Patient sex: F
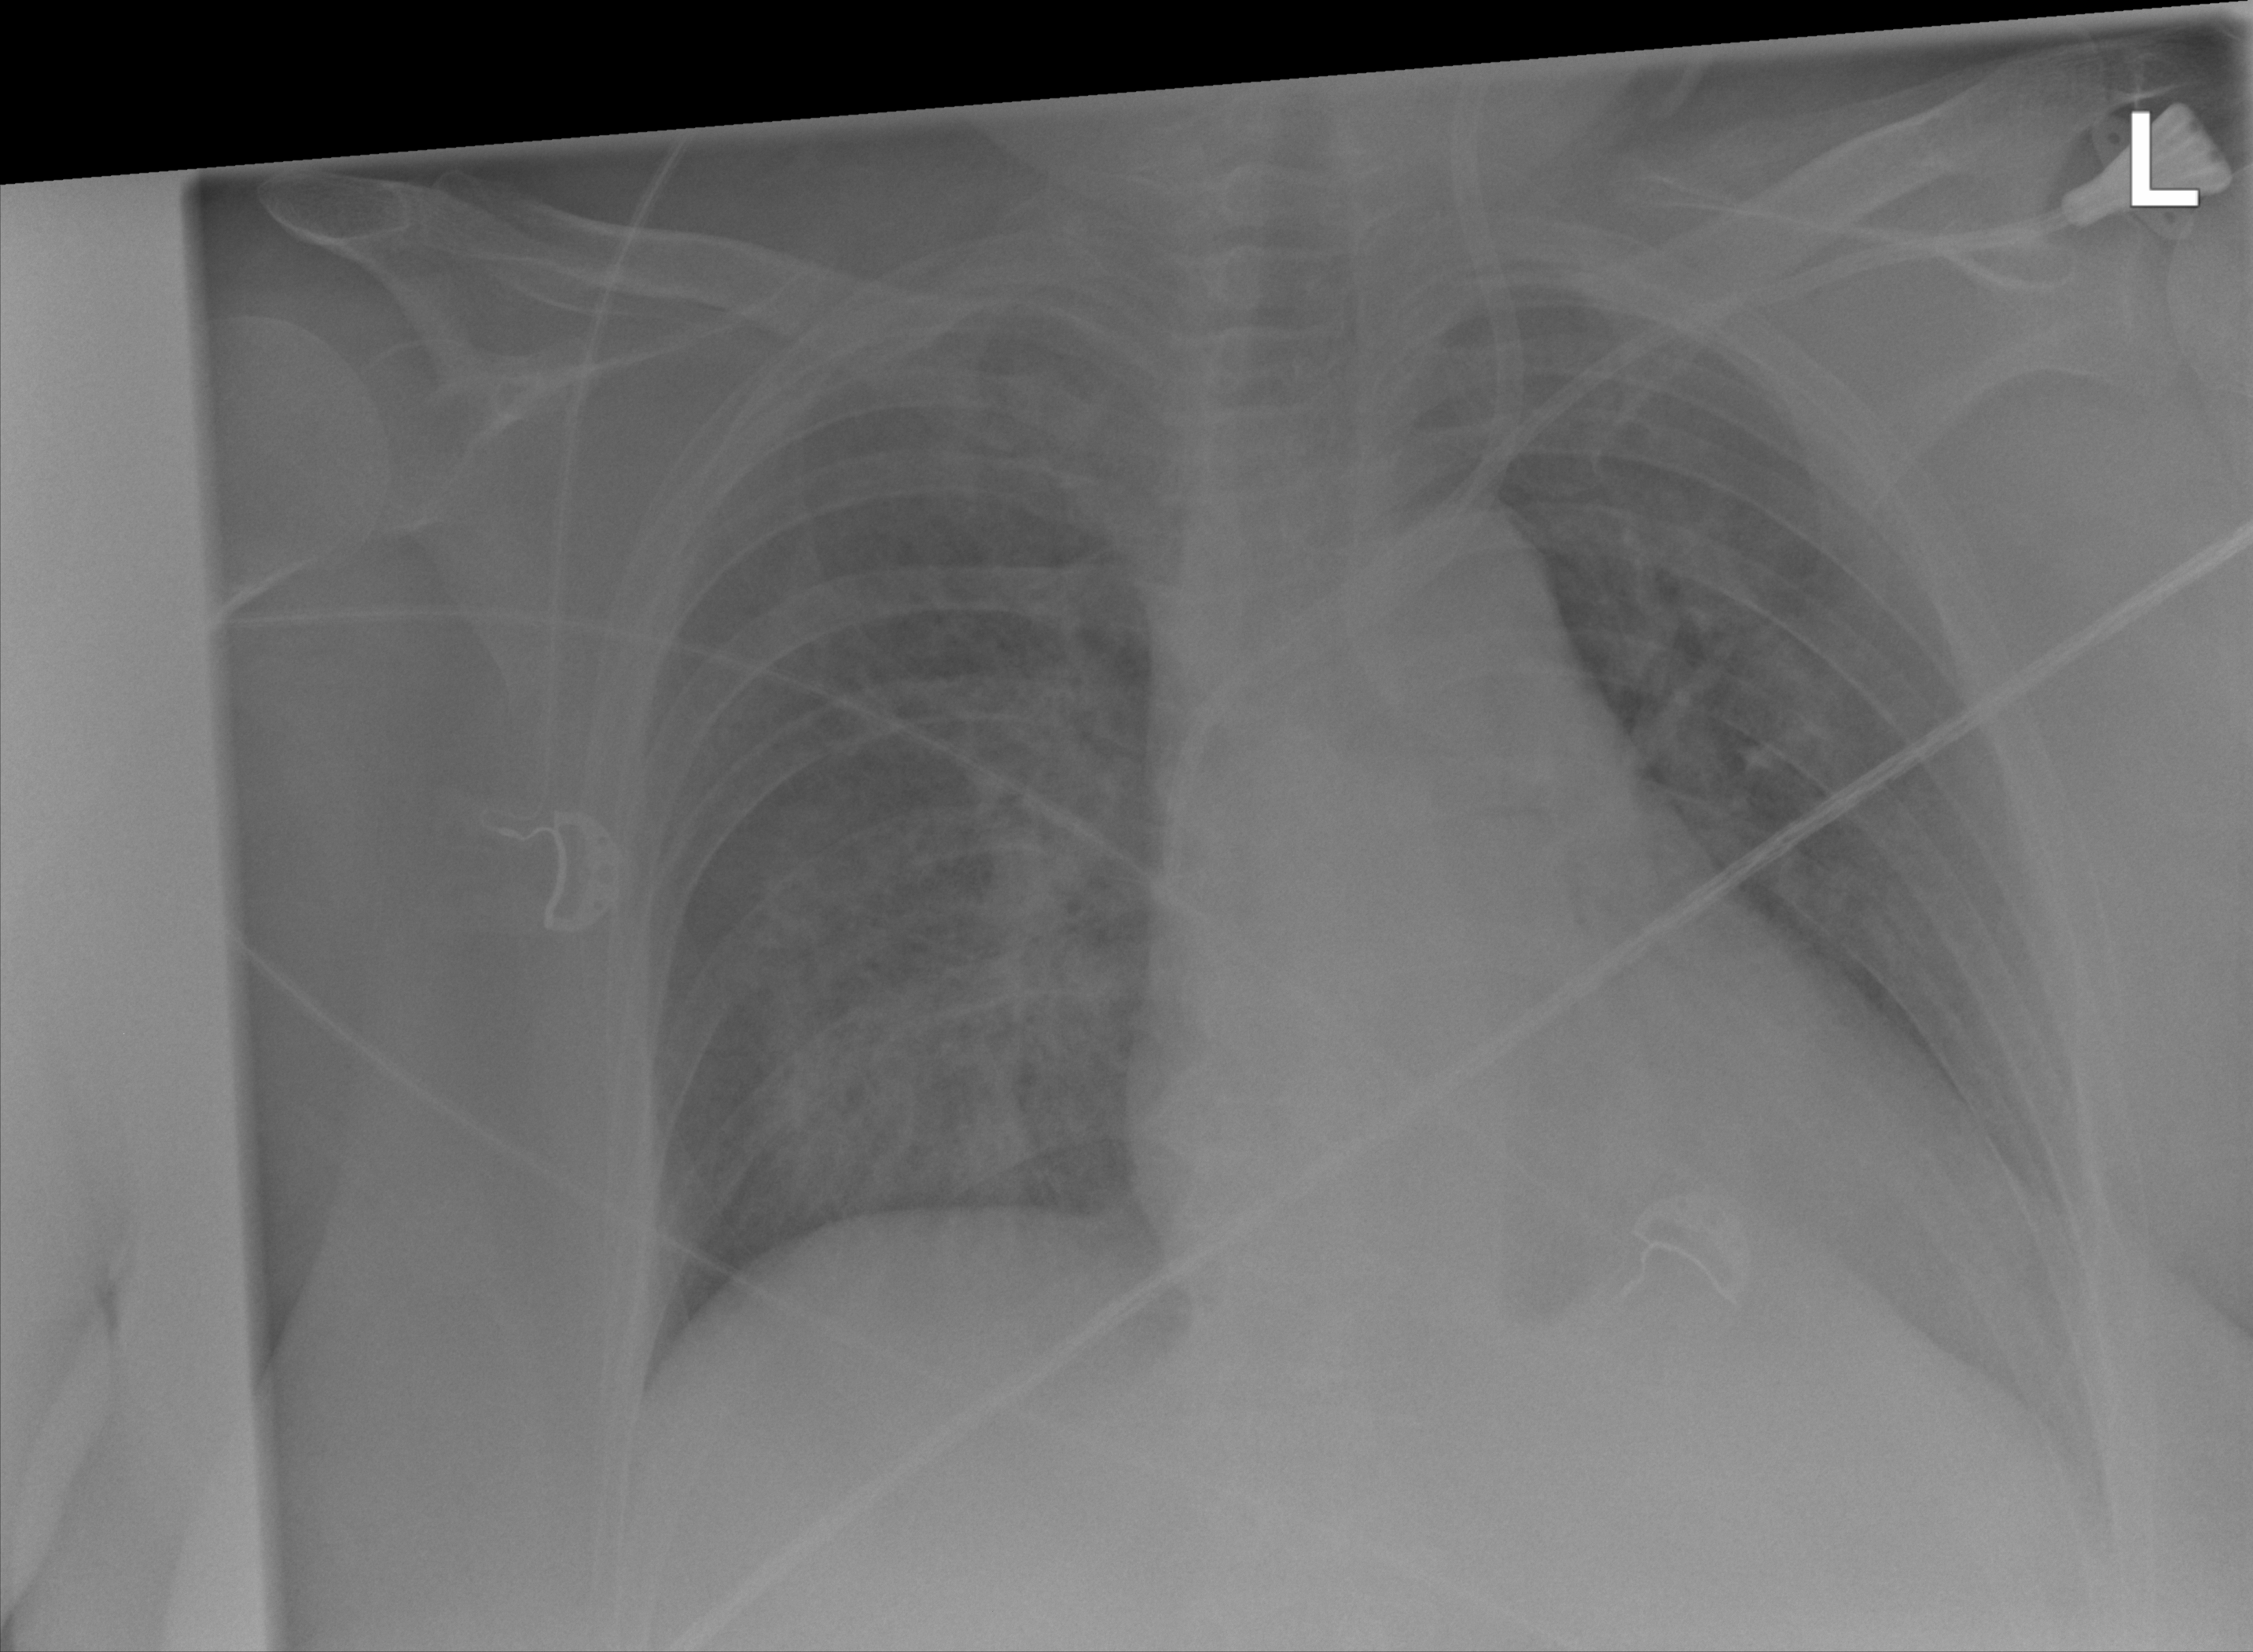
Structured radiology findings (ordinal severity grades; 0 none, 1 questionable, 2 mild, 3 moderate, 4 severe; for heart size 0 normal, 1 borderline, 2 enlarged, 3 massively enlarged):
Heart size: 0
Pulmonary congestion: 2
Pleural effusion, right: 0
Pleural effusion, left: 0
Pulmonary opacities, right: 3
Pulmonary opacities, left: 0
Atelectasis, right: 2
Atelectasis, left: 0